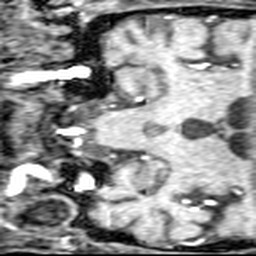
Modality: angio
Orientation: coronal
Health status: ill
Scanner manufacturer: siemens
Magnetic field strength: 1.5 T
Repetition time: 0.039 s
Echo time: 0.00502 s